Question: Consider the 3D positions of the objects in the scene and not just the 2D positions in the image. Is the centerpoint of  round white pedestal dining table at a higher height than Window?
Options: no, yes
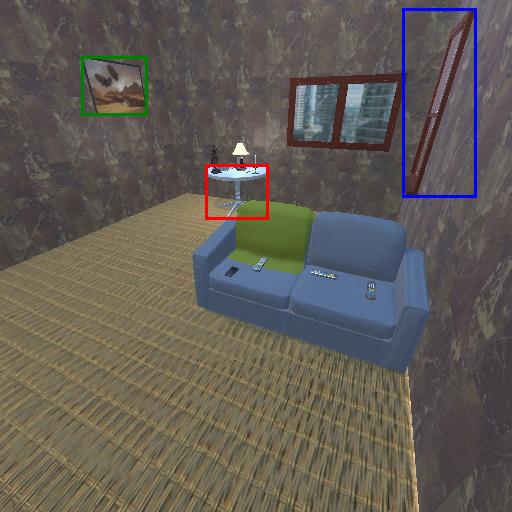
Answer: no